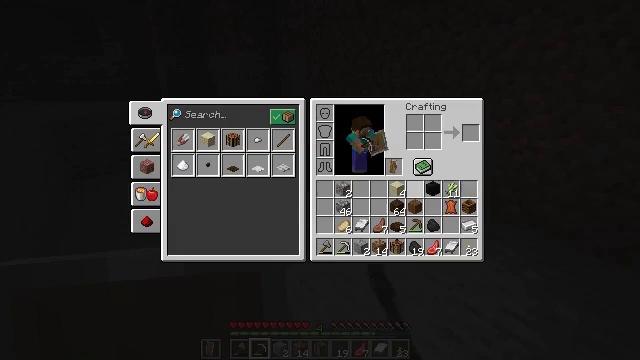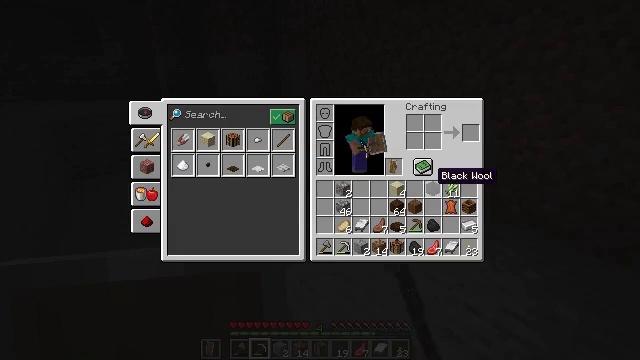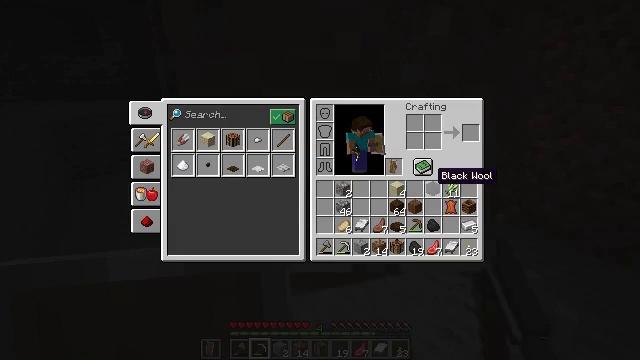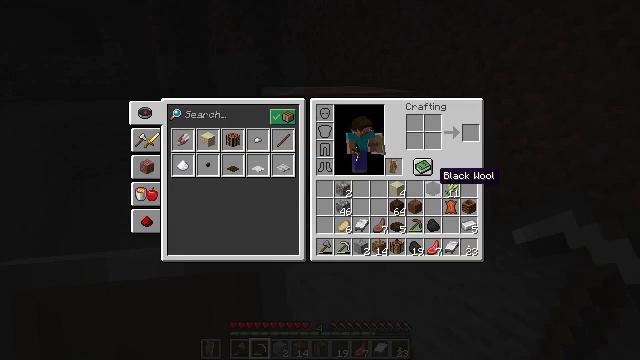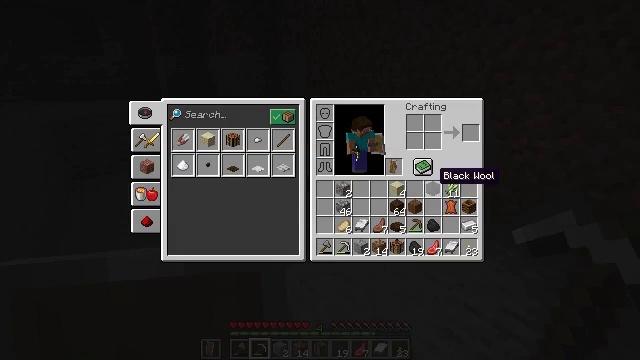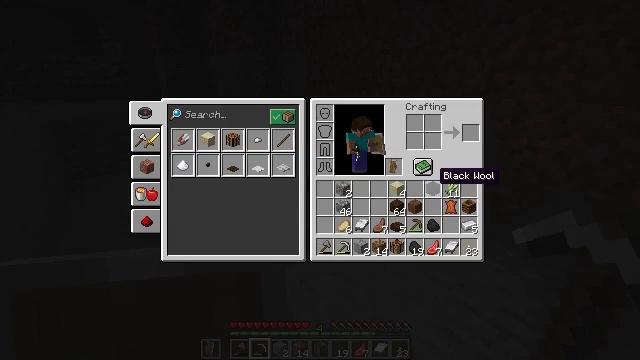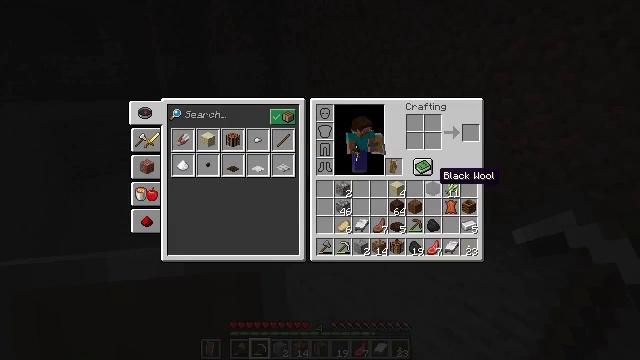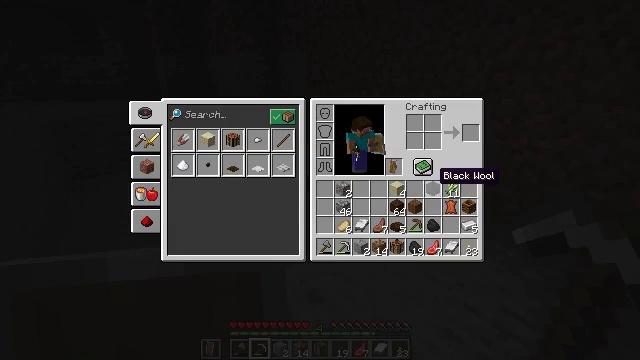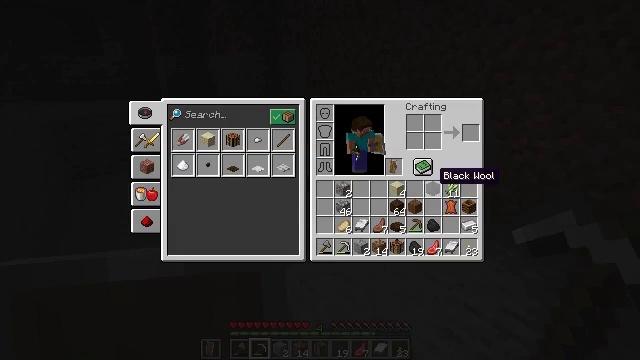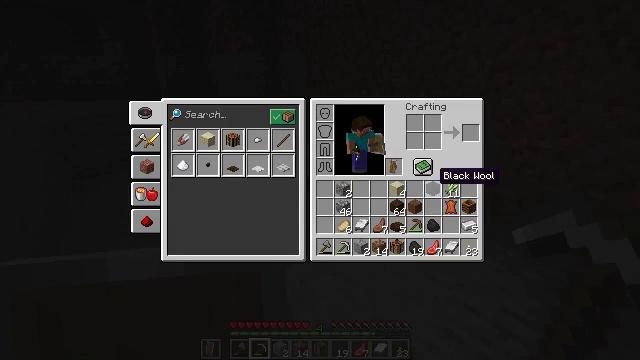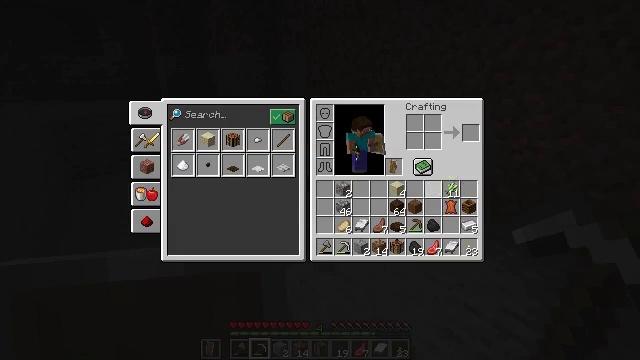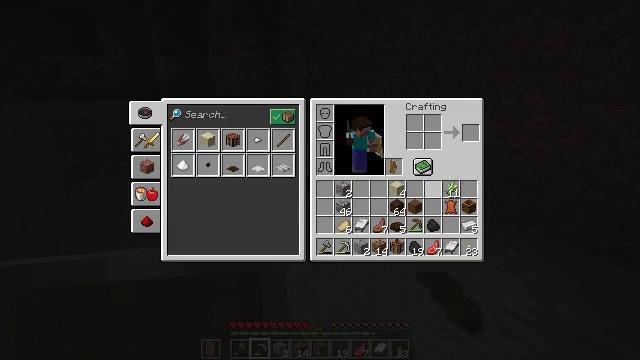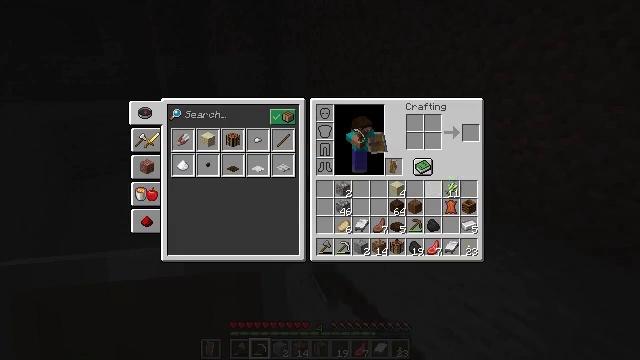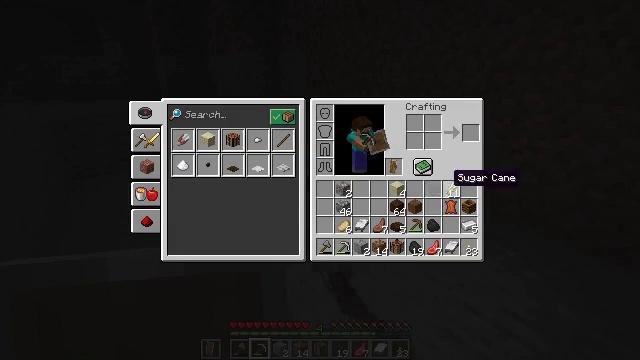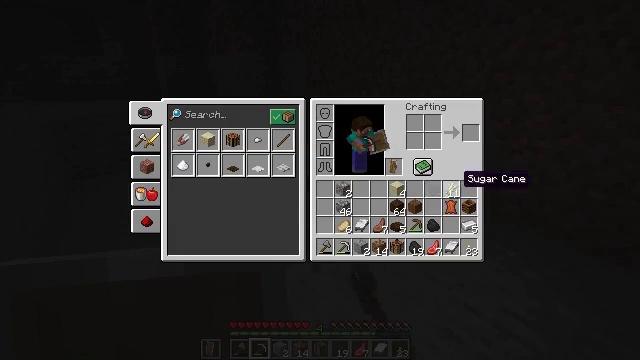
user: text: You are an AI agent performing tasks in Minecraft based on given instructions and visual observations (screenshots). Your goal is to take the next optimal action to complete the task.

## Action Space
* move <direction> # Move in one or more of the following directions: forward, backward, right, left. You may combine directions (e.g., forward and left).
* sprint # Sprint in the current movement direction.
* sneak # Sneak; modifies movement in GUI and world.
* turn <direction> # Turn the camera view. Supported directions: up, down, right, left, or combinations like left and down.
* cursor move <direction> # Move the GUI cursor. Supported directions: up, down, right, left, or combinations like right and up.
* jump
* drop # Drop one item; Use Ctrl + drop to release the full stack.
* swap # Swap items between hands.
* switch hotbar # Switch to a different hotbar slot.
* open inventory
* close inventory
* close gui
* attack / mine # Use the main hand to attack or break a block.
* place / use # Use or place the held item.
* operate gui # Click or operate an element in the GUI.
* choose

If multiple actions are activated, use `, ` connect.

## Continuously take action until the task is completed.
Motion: motion action
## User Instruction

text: Remove a black wool from the inventory.
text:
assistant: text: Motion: sprint, open gui
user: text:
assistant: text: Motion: sprint
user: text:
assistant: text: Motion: sprint
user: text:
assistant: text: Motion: sprint
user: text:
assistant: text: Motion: sprint
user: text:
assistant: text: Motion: sprint
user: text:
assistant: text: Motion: sprint
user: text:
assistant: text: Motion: sprint
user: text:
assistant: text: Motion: sprint
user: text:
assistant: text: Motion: sprint, drop
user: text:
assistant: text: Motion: sprint, drop
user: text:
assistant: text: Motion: sprint, drop
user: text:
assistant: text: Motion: sprint, cursor move right, drop
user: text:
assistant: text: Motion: sprint, cursor move right
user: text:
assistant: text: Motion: sprint